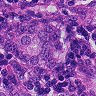
Metastatic tissue present: yes